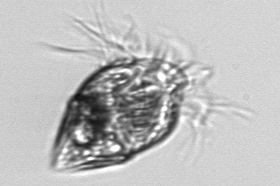
Label: Strombidium_morphotype1